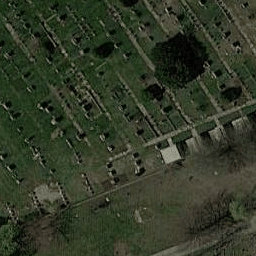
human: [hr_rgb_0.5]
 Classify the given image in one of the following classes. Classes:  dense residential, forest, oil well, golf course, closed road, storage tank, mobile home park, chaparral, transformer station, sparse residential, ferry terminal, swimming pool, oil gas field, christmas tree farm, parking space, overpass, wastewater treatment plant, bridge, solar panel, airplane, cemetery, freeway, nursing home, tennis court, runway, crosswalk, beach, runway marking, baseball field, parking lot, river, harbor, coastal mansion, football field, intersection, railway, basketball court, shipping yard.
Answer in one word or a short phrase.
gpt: cemetery